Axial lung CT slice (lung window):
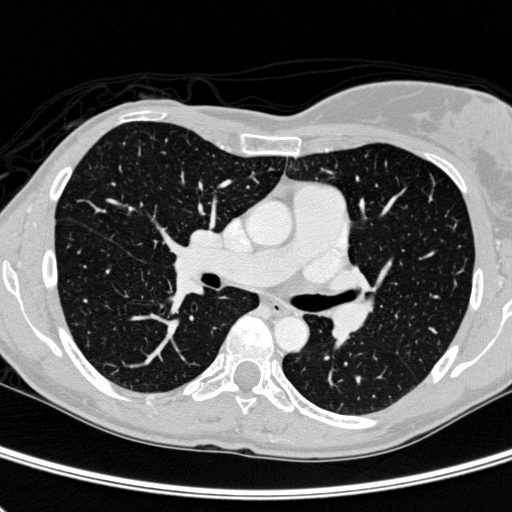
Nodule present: no